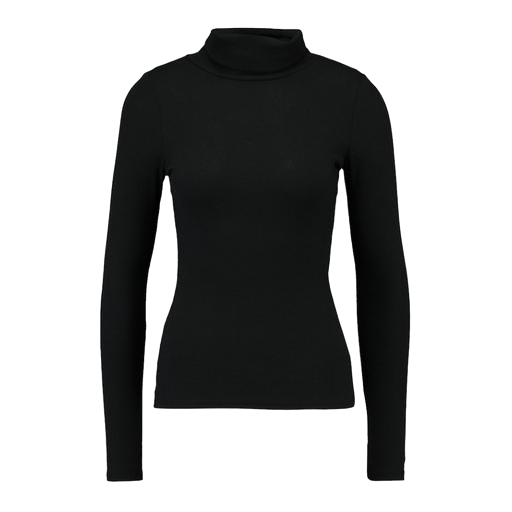
black polo-neck top, turtleneck tee, high-neck top, white background